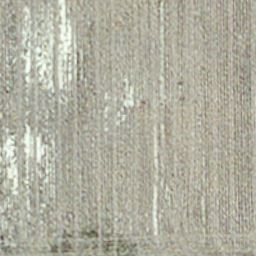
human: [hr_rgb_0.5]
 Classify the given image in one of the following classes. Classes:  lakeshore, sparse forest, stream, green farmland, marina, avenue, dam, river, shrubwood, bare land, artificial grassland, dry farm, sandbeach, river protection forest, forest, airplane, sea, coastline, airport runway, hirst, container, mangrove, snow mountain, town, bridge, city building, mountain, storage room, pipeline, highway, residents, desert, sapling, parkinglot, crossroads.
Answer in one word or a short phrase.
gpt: dry farm